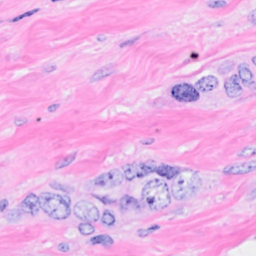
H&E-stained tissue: Breast